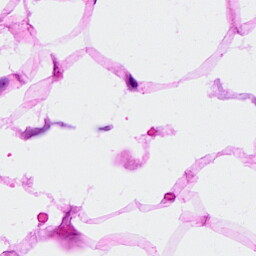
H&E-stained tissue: Breast